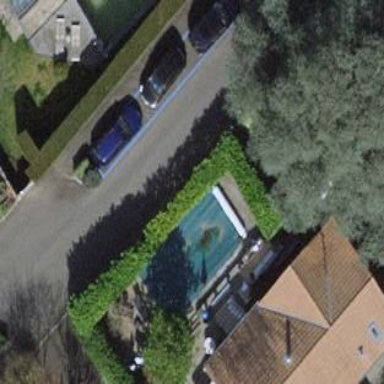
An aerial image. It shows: Outdoor swimming pool in leisure land.